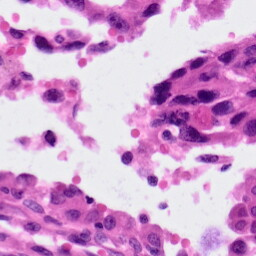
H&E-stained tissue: Lung